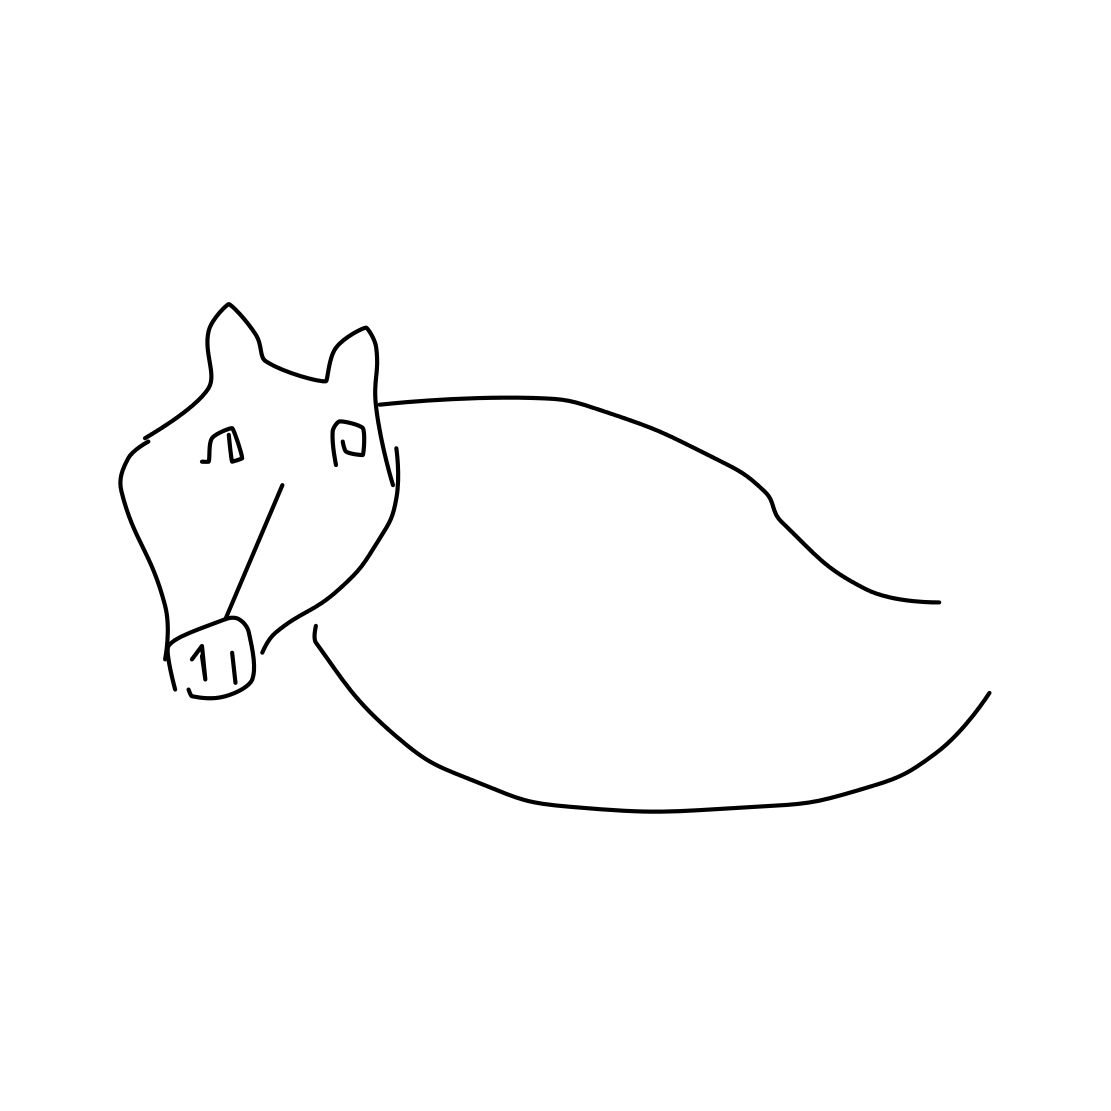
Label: pig